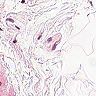
Metastatic tissue present: no